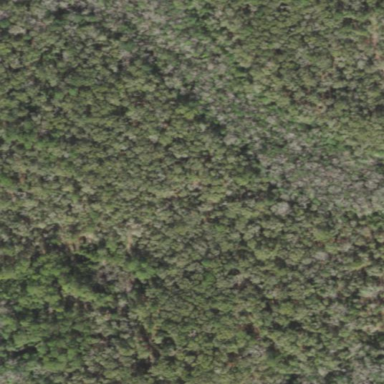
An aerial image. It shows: Needle-leaved woodland.